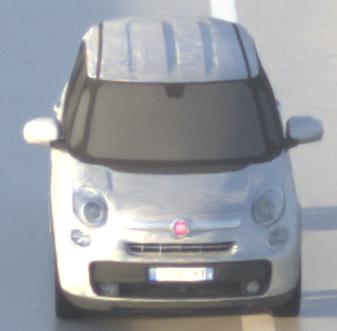
Make: Fiat
Model: 500L 1.4 16V
Detailed model: 500L (199)
Model produced from: 2012/10
Model produced until: 2017/05
Doors: 5
Color: white
Road condition: wet road
Daytime: sunrise or sunset
Contrast: low contrast